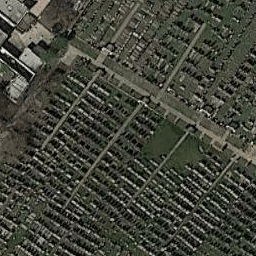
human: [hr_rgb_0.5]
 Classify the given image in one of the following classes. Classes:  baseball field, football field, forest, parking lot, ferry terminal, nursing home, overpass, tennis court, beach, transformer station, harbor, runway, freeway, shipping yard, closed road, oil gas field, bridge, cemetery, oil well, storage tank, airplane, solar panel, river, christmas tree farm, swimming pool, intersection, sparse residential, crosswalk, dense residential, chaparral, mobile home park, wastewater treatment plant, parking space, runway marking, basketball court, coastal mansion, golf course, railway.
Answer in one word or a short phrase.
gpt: cemetery